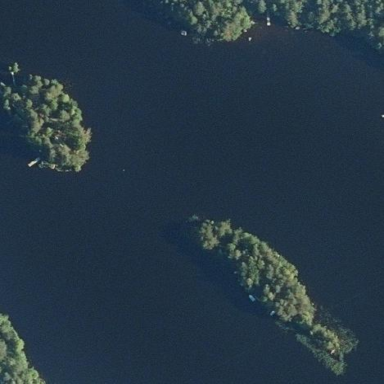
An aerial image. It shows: Islet.